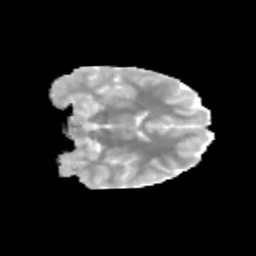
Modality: MD
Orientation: coronal
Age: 13
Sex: female
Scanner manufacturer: siemens
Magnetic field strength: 3 T
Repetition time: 3.8 s
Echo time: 0.07 s